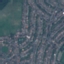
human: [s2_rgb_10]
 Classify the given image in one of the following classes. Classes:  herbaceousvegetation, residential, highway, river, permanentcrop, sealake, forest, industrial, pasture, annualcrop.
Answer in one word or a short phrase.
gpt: Residential